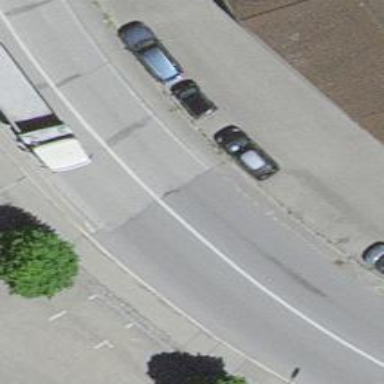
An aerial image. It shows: Paved secondary road.